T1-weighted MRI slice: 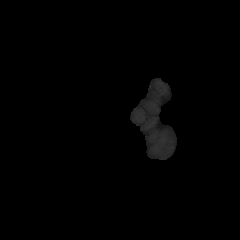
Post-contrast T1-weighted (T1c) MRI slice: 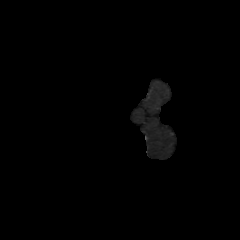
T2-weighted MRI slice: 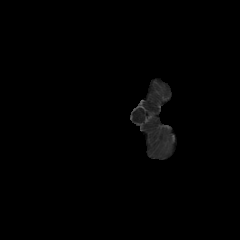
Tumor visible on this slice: no